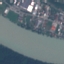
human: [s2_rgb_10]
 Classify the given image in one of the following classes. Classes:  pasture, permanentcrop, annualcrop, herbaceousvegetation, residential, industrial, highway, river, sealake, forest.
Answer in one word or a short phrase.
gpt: River